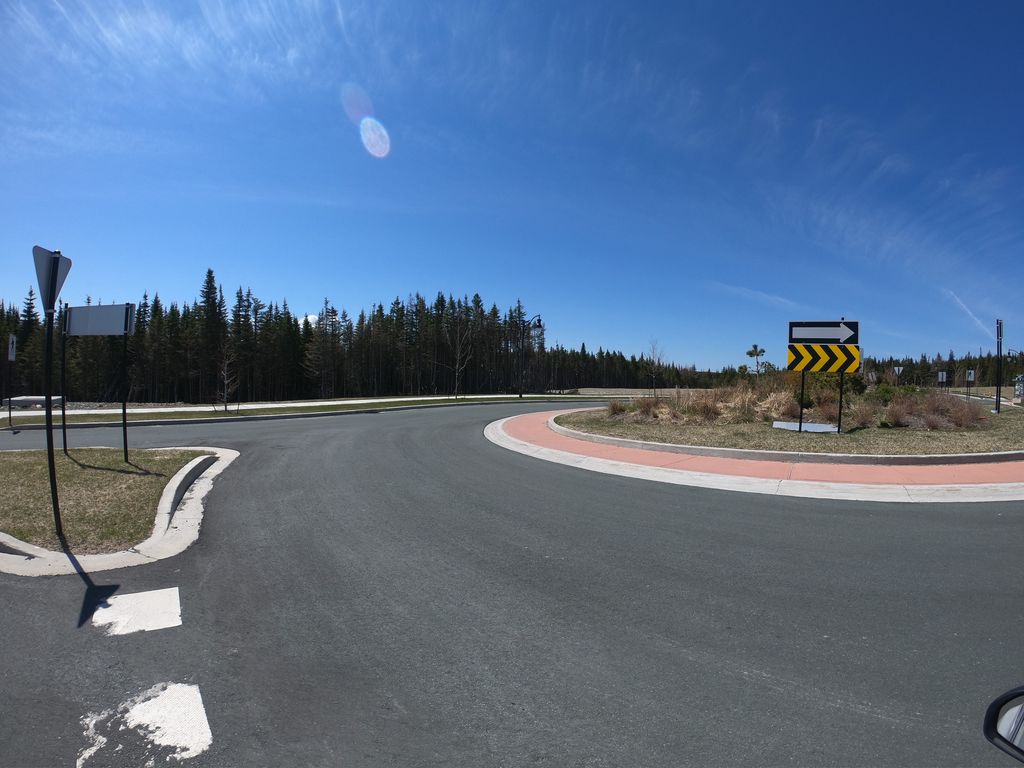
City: st_johns